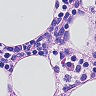
Metastatic tissue present: no